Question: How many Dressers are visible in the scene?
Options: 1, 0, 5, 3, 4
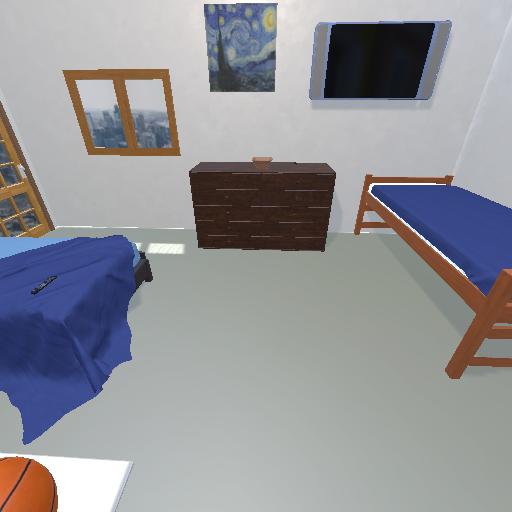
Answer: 1